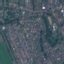
Land use / land cover class: Residential